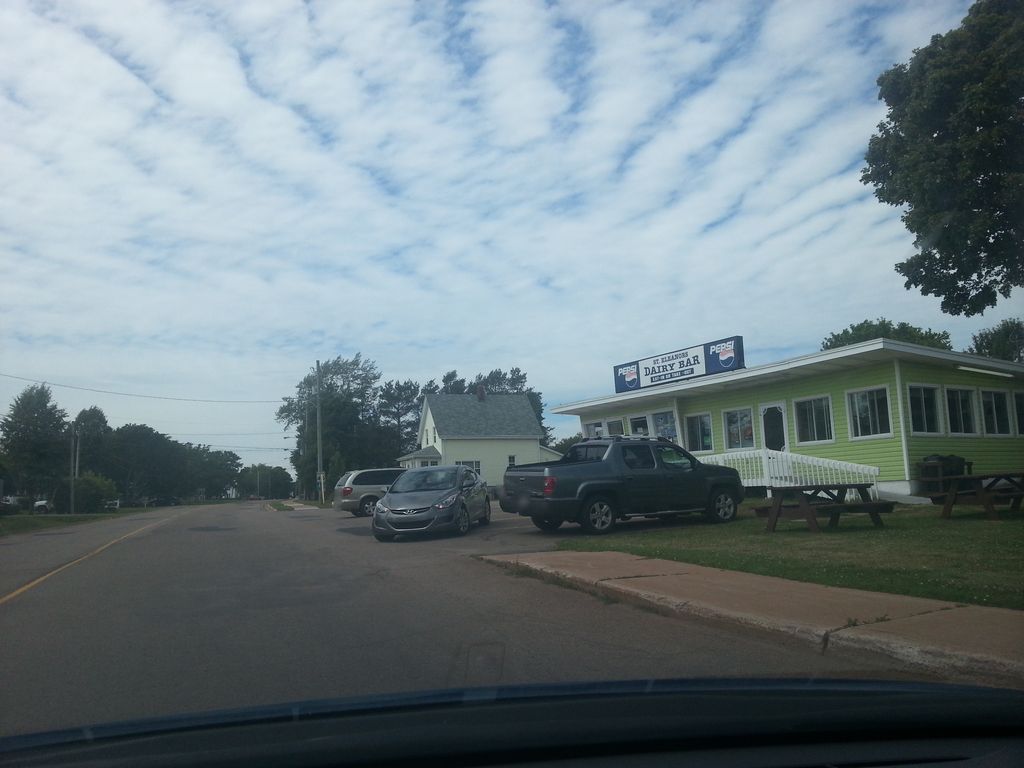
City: charlottetown